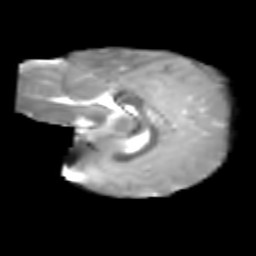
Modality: T2w
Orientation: sagittal
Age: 6
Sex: female
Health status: healthy